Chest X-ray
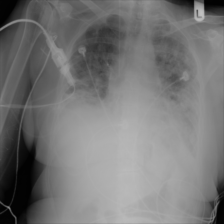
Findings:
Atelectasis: negative
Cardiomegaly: negative
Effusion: negative
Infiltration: positive
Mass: negative
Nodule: negative
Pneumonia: negative
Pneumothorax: negative
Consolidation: positive
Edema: negative
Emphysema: negative
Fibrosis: negative
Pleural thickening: negative
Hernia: negative